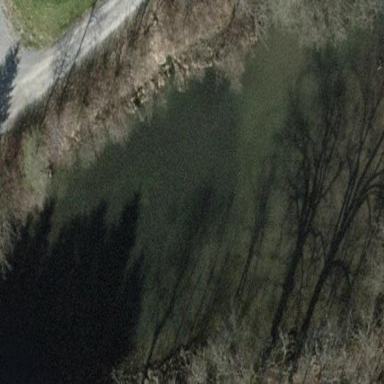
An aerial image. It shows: Pond surrounded by natural water.